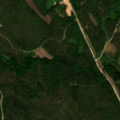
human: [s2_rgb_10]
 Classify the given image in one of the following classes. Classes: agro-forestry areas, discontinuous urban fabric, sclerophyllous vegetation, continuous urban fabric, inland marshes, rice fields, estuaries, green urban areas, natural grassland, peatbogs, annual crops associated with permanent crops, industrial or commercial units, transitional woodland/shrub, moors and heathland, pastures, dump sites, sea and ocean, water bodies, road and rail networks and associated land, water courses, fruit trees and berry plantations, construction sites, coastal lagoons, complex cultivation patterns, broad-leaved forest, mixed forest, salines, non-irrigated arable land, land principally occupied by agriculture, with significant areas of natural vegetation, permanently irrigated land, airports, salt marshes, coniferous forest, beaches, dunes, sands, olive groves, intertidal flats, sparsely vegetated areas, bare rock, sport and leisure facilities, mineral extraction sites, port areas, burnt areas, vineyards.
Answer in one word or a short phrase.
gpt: coniferous forest, transitional woodland/shrub